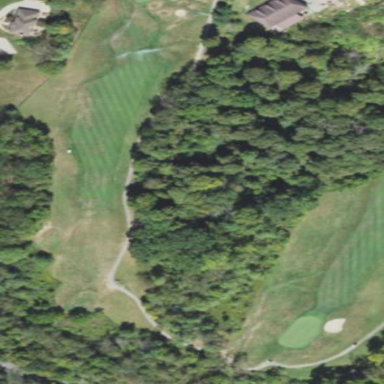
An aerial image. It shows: Golf fairway surrounded by grass.